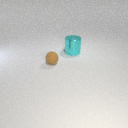
large cyan metal cylinder behind small brown rubber sphere